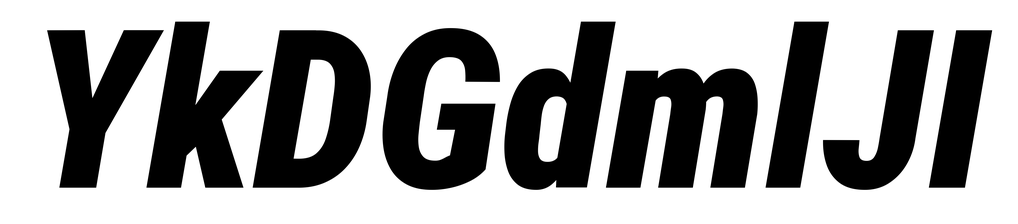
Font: Roboto-Italic_Condensed_Black_Italic